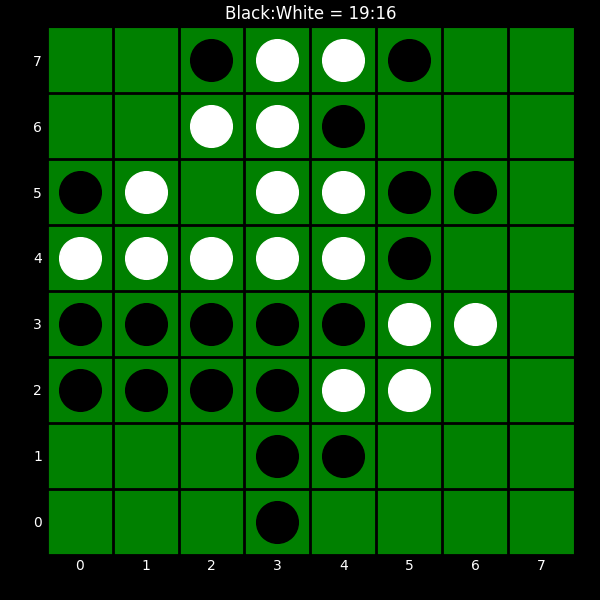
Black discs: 19
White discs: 16